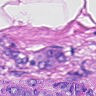
Metastatic tissue present: yes